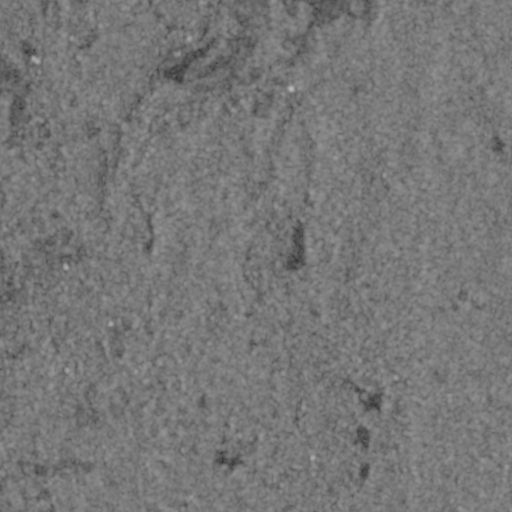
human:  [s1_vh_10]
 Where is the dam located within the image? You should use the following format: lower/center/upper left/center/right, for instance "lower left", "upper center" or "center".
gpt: The dam is located in the center of the image.
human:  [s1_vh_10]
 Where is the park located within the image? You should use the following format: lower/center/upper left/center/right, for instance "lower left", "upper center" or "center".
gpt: The park is located in the upper left of the image.
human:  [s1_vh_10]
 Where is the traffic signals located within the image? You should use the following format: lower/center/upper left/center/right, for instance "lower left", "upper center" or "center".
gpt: The traffic signals is located in the lower left of the image.
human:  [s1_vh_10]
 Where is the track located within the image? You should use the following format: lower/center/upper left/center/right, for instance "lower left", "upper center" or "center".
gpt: There is no track in the image.

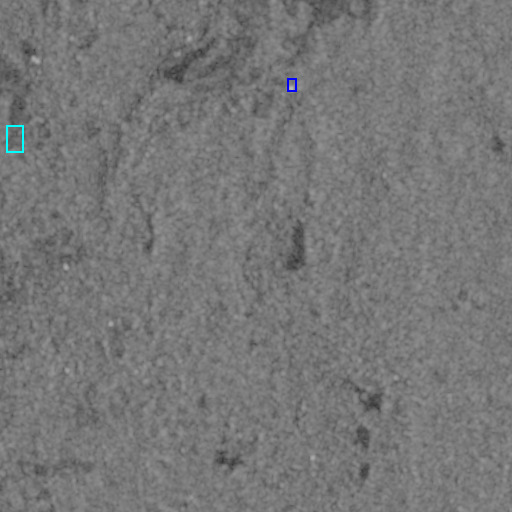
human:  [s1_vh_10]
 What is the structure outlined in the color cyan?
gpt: The structure outlined in cyan is a park.
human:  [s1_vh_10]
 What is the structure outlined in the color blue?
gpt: The structure outlined in blue is a building.
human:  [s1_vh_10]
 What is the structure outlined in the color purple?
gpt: There is no purple outline.